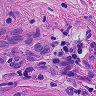
Metastatic tissue present: yes